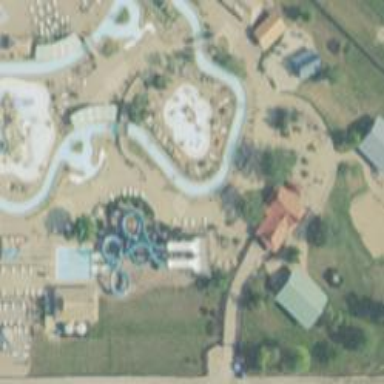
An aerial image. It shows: Water slide attraction.